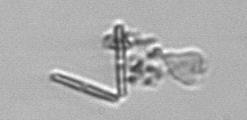
Label: Thalassionema